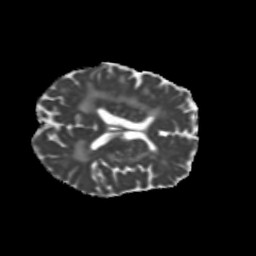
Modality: MD
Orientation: axial
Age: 62
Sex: female
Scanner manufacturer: siemens
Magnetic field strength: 3 T
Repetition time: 5.25 s
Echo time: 0.08 s